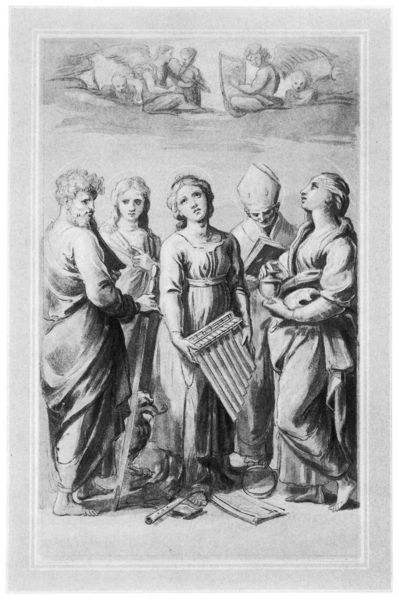
Titel: Studie zur Heiligen Cäcilie mit den Heiligen Paulus, Johannes Evangelist, Augustinus und Magdalena (vermutlich Thomas F. Hodgkins)
Standort: Herkunft: (GB England) (EU - GB - England)
Institution: In Mappenwerk: Lawrence Gallery. A Series of Fac-Similes of Original Drawings, by Raffaelle da Urbino, Lonmdon, 1841, Tafel 21. Num. M. o. No 21, Inv. B296
Schlagwörter: mann, frauen, menschen, mädchen, frau, zeichnung, hochformat, bart, instrument, kelch, musik, engel, bischof, musikinstrument, musizieren, muse, buch, druck, flöte, geige, orgel, tiara, heilige, panflöte, abt, 1630, cäcilie, hl. cäcilie, orel, herfe